【题型】证明题　【知识点】解析几何　【难度】easy
已知椭圆 $\Gamma: \frac{x^2}{16} + \frac{y^2}{4} = 1$, 点 $O$ 为坐标原点, 点 $M$ 为椭圆 $\Gamma$ 上一点.

(1) 求椭圆 $\Gamma$ 的离心率;

(2) 已知点 $F_2$ 为椭圆的右焦点, 直线 $l_0: x = \frac{8\sqrt{3}}{3}$, 证明: 点 $M$ 到点 $F_2$ 的距离与到直线 $l_0$ 的距离之比为定值.
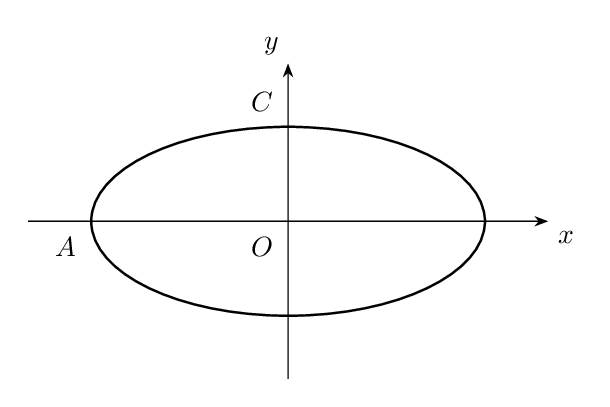
【解答】

\textbf{【答案】} (1) $\frac{\sqrt{3}}{2}$;

(2) 证明见解析.

\textbf{【解析】} (1) 在 $\Gamma: \frac{x^2}{16} + \frac{y^2}{4} = 1$ 中, $a = 4$, $b = 2$, $c = \sqrt{a^2 - b^2} = 2\sqrt{3}$, 故离心率为 $e = \frac{c}{a} = \frac{2\sqrt{3}}{4} = \frac{\sqrt{3}}{2}$.

(2) 设 $M(x_0, y_0)$, 则 $\frac{x_0^2}{16} + \frac{y_0^2}{4} = 1$, 即 $y_0^2 = 4\left(1 - \frac{x_0^2}{16}\right)$, $F_2(2\sqrt{3}, 0)$.

故
\[
\begin{aligned}
|MF_2| &= \sqrt{(x_0 - 2\sqrt{3})^2 + y_0^2} = \sqrt{(x_0 - 2\sqrt{3})^2 + 4\left(1 - \frac{x_0^2}{16}\right)} \\
&= \sqrt{\frac{3}{4}x_0^2 - 4\sqrt{3}x_0 + 16} = \sqrt{\left(\frac{\sqrt{3}}{2}x_0 - 4\right)^2} = \left|\frac{\sqrt{3}}{2}x_0 - 4\right|.
\end{aligned}
\]

$M(x_0, y_0)$ 到直线 $l_0: x = \frac{8\sqrt{3}}{3}$ 的距离 $d = \left|x_0 - \frac{8\sqrt{3}}{3}\right|$,

所以
\[
\frac{|MF_2|}{d} = \frac{\left|\frac{\sqrt{3}}{2}x_0 - 4\right|}{\left|x_0 - \frac{8\sqrt{3}}{3}\right|} =\frac{\sqrt{3}}{2} \frac{\left|x_0 - \frac{8\sqrt{3}}{3}\right|}{\left|x_0 - \frac{8\sqrt{3}}{3}\right|} = \frac{\sqrt{3}}{2} \text{ 为定值}.
\]

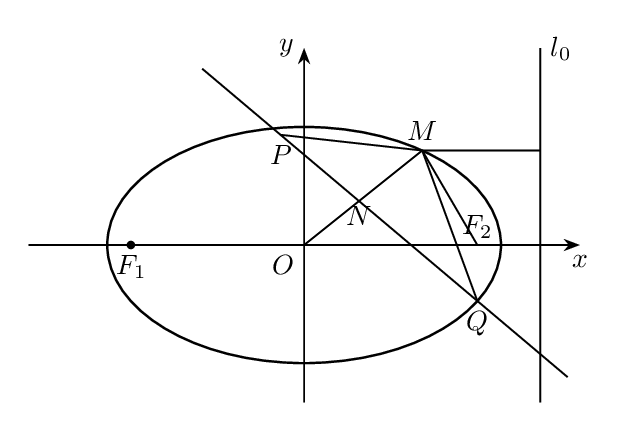